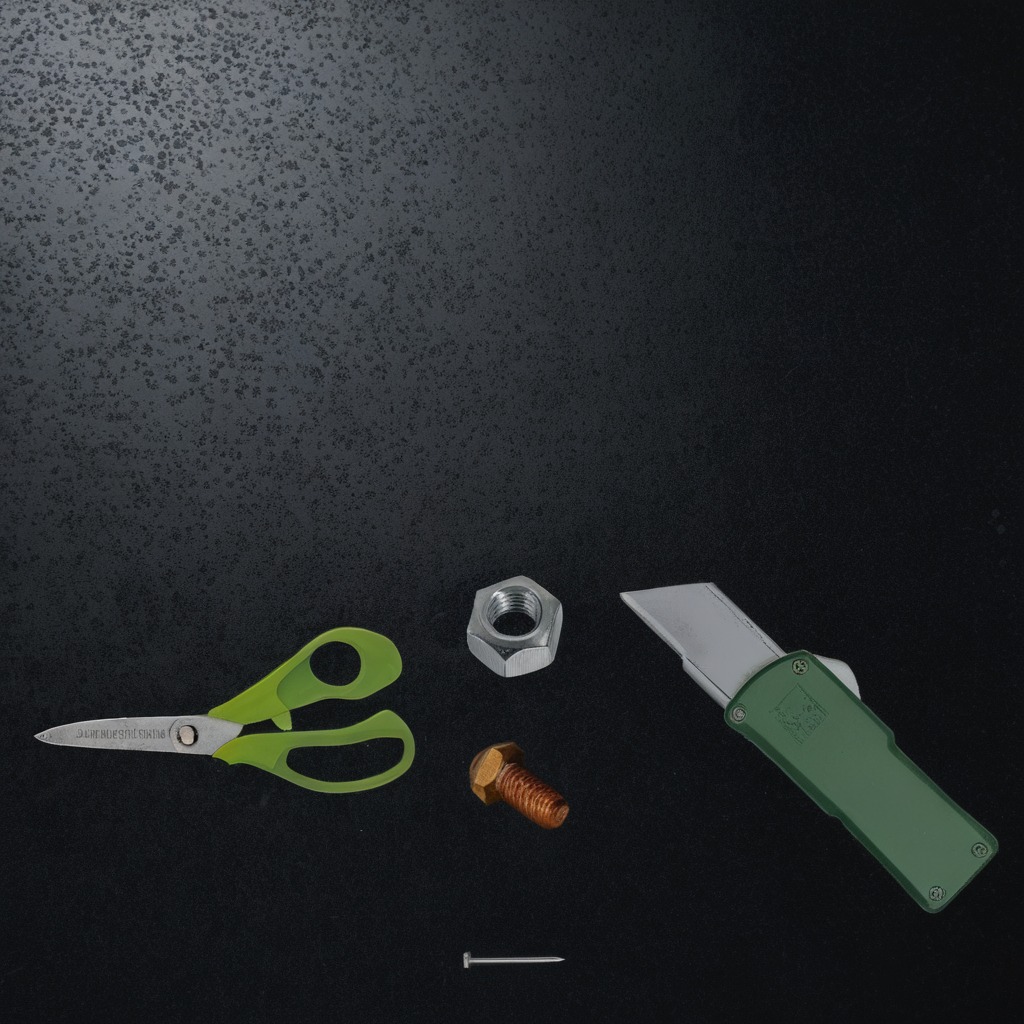
A utility knife, a metal machine screw, an iron nail, a metal nut, and a pair of scissors are lying on the granite tabletop.